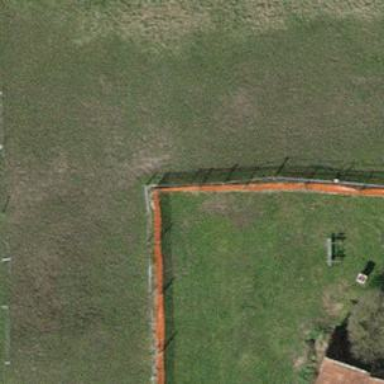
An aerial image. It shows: Fence is in the image.